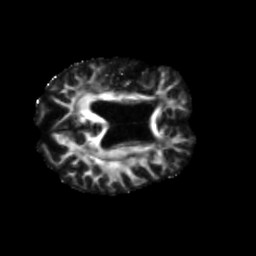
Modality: FA
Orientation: axial
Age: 79
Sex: female
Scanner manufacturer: siemens
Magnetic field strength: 3 T
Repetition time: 5.47 s
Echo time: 0.0854 s